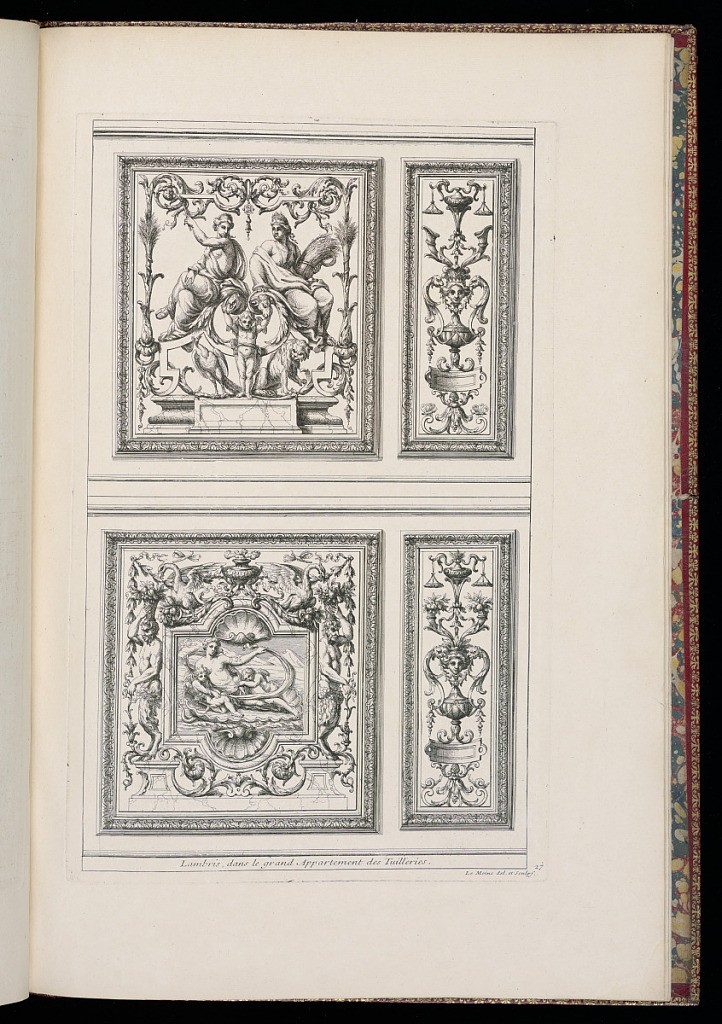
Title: Lambris, dans le grand Appartement des Tuilleries.
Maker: Jean Lemoyne, French, 1638 – 1715
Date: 1710
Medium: Etching on laid paper
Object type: Bound print
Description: Twenty-seventh plate from a series of prints depicting the ornament and interiors of the King's apartment at the Royal palaces of the Louvre and the Tuileries, part of the Cabinet du Roi (King's Cabinet) series published by the Imprimerie Royale. The plate illustrates four panels - two rectangular and two narrow panels- from the Grand Apartment of the Tuileries Palace. The panels feature grotesque motifs, mythological and allegorical figures, animals, masks, putti, cartouches, shells, flowers, garlands, cornucopia, incense burners, and rosettes. Each panel is framed by a decorative foliate border. The plate is titled, signed, and numbered